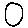
Label: circle